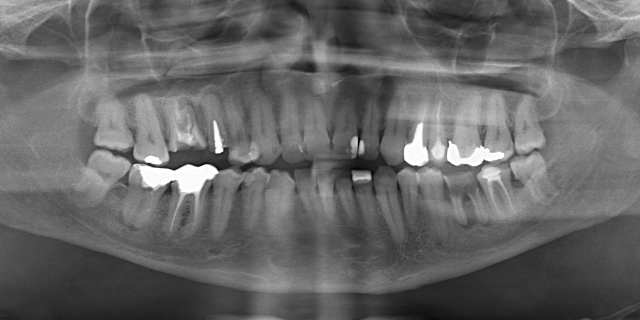
adult